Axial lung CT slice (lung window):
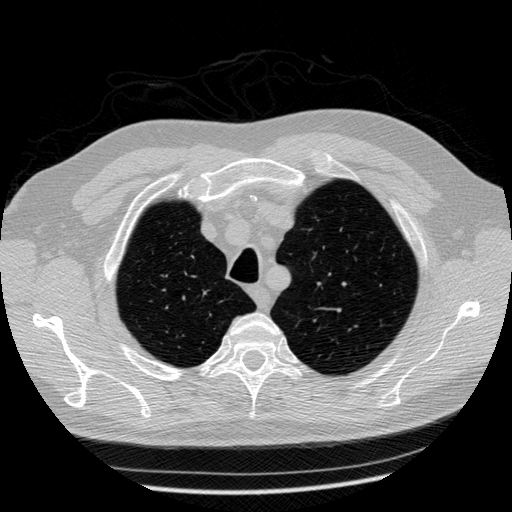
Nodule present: no